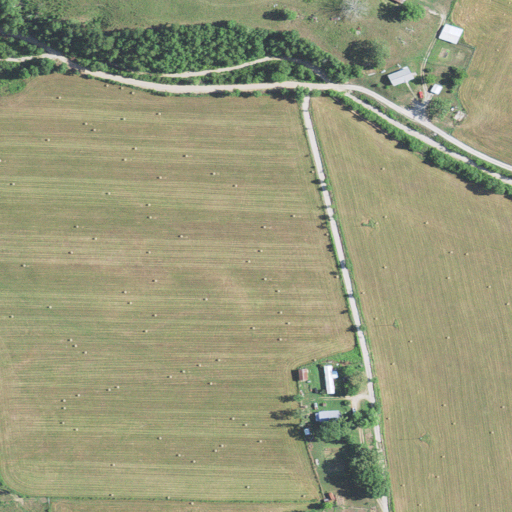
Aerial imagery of valley in Missouri named Amsden Hollow containing pasture, open development, low intensity development, and deciduous forest